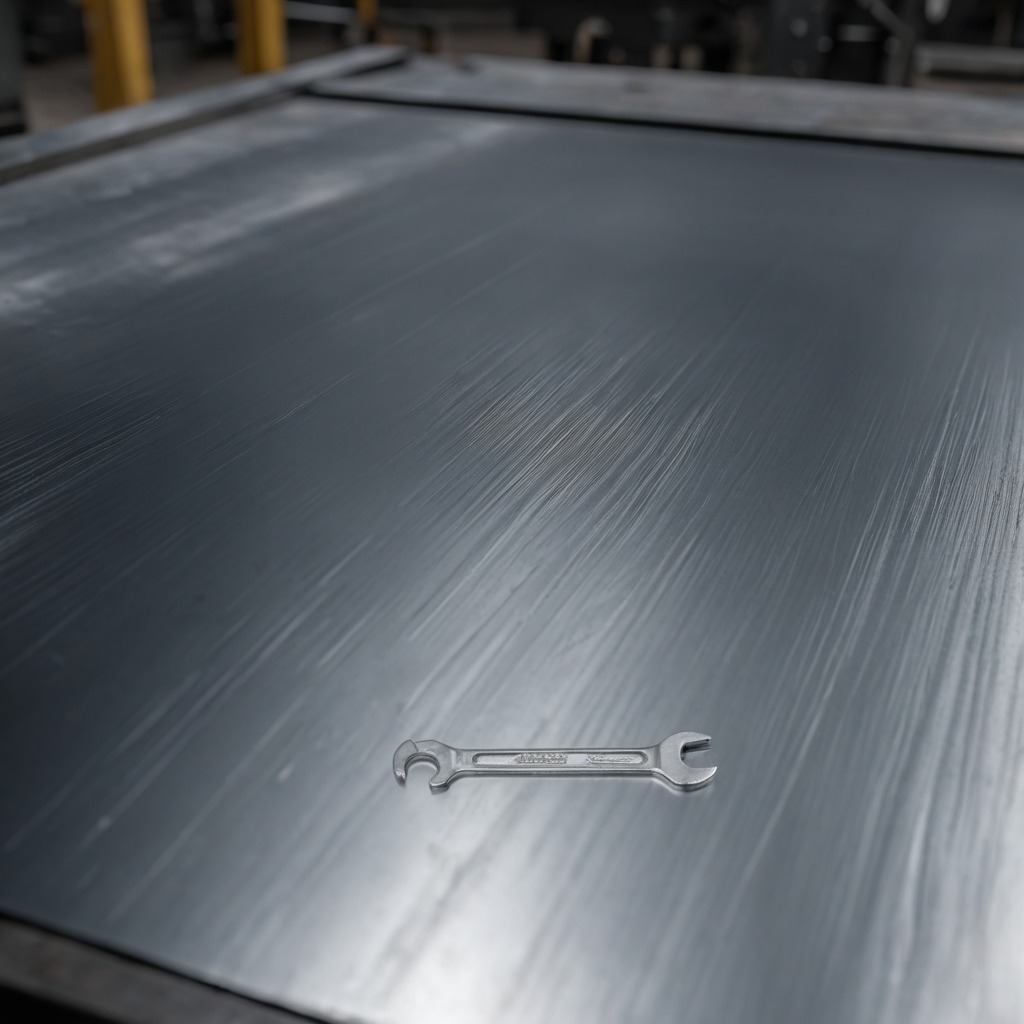
An wrench lies on the cold steel table in a mining workshop.